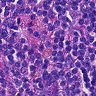
Metastatic tissue present: no